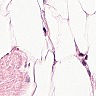
Metastatic tissue present: no